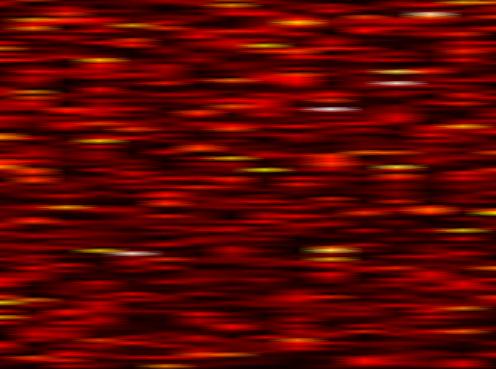
Label: OFDM